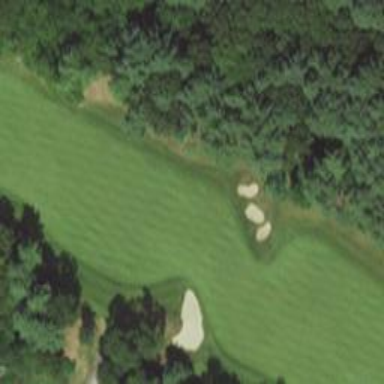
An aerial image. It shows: Golf hole.